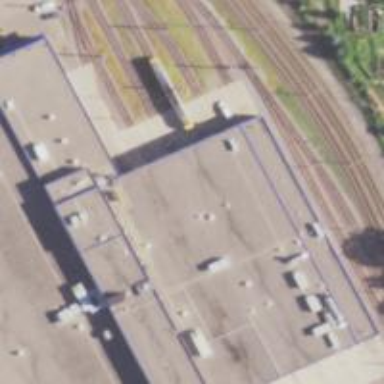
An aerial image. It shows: Light rail service yard with electrified contact lines. Building passage tunnel is also visible in the scene.